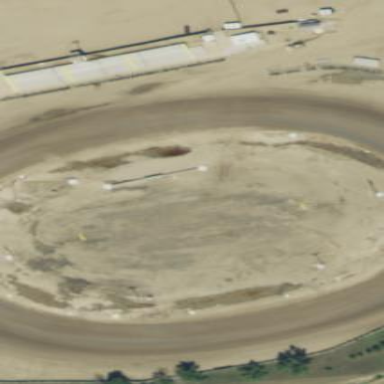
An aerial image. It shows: Dirt raceway for motor sports.